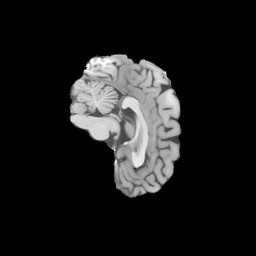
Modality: T1w
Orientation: sagittal